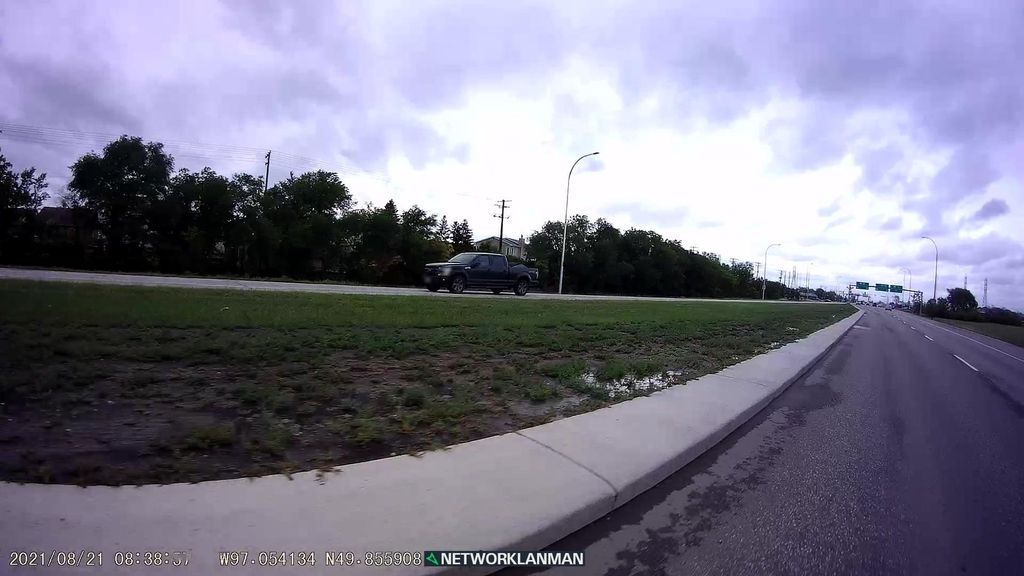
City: winnipeg